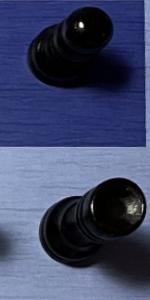
Label: Rook_Black